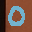
Label: 0